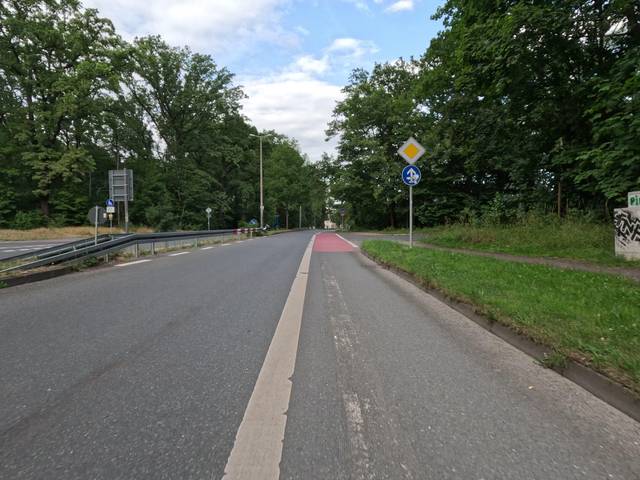
Region: Germany
Coordinates: 51.314, 12.362